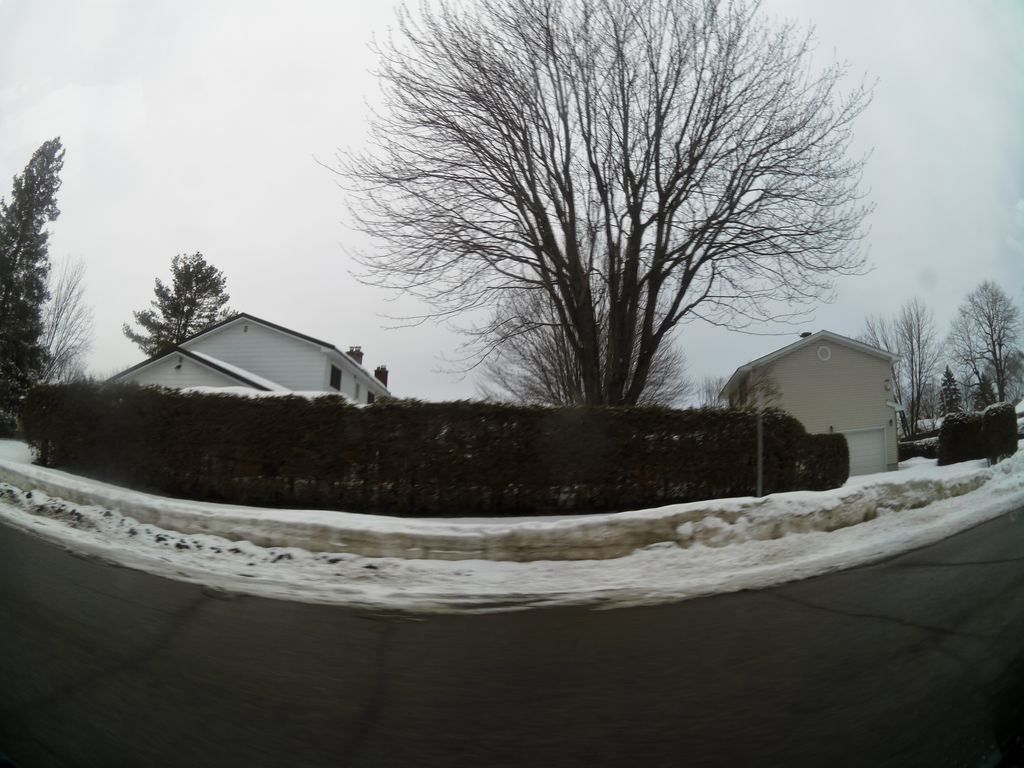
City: ottawa-gatineau